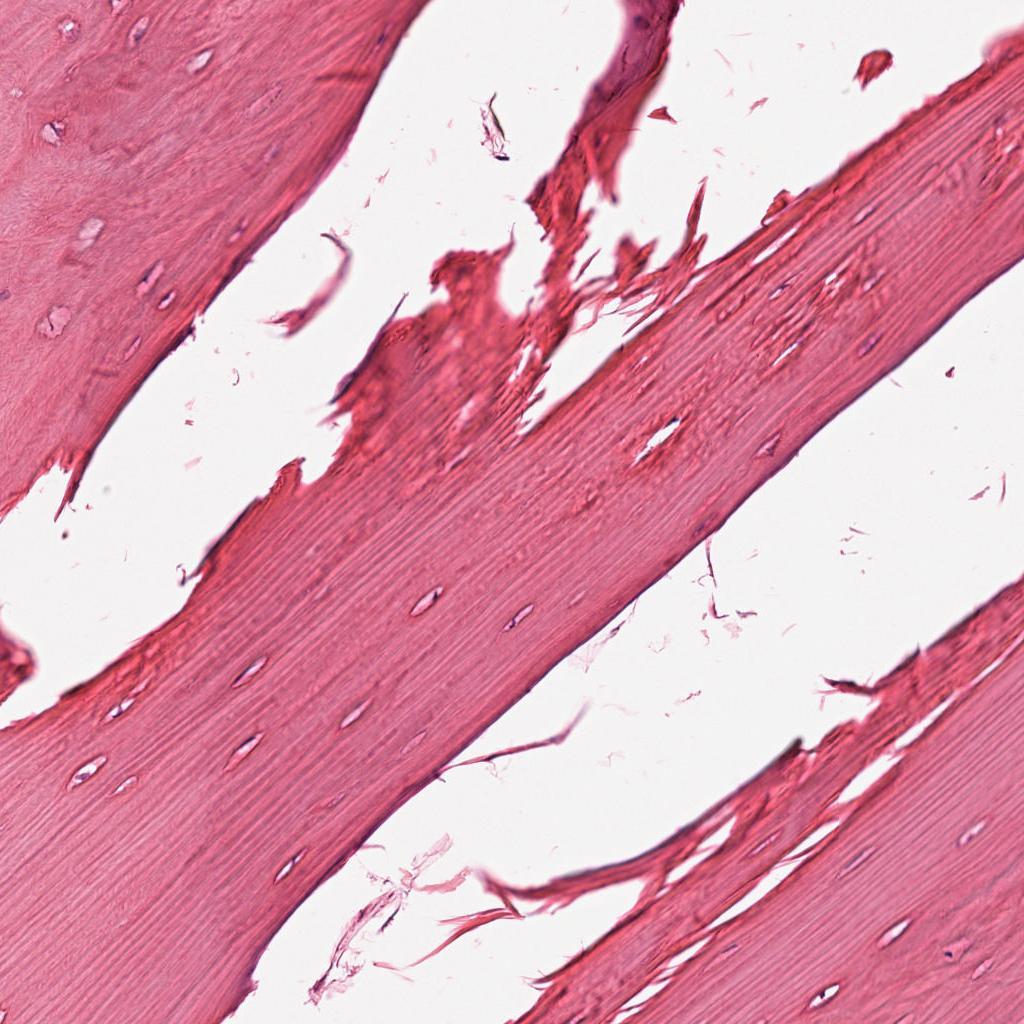
Label: Non-Tumor